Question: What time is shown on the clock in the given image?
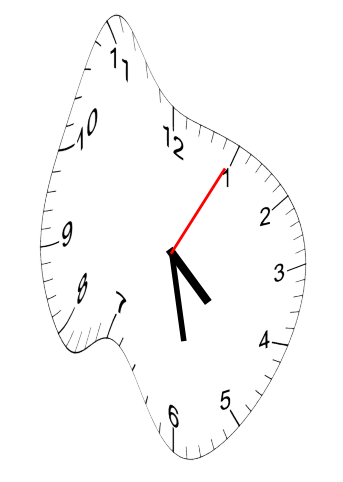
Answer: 04:28:05